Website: macys
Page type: customer-info-address
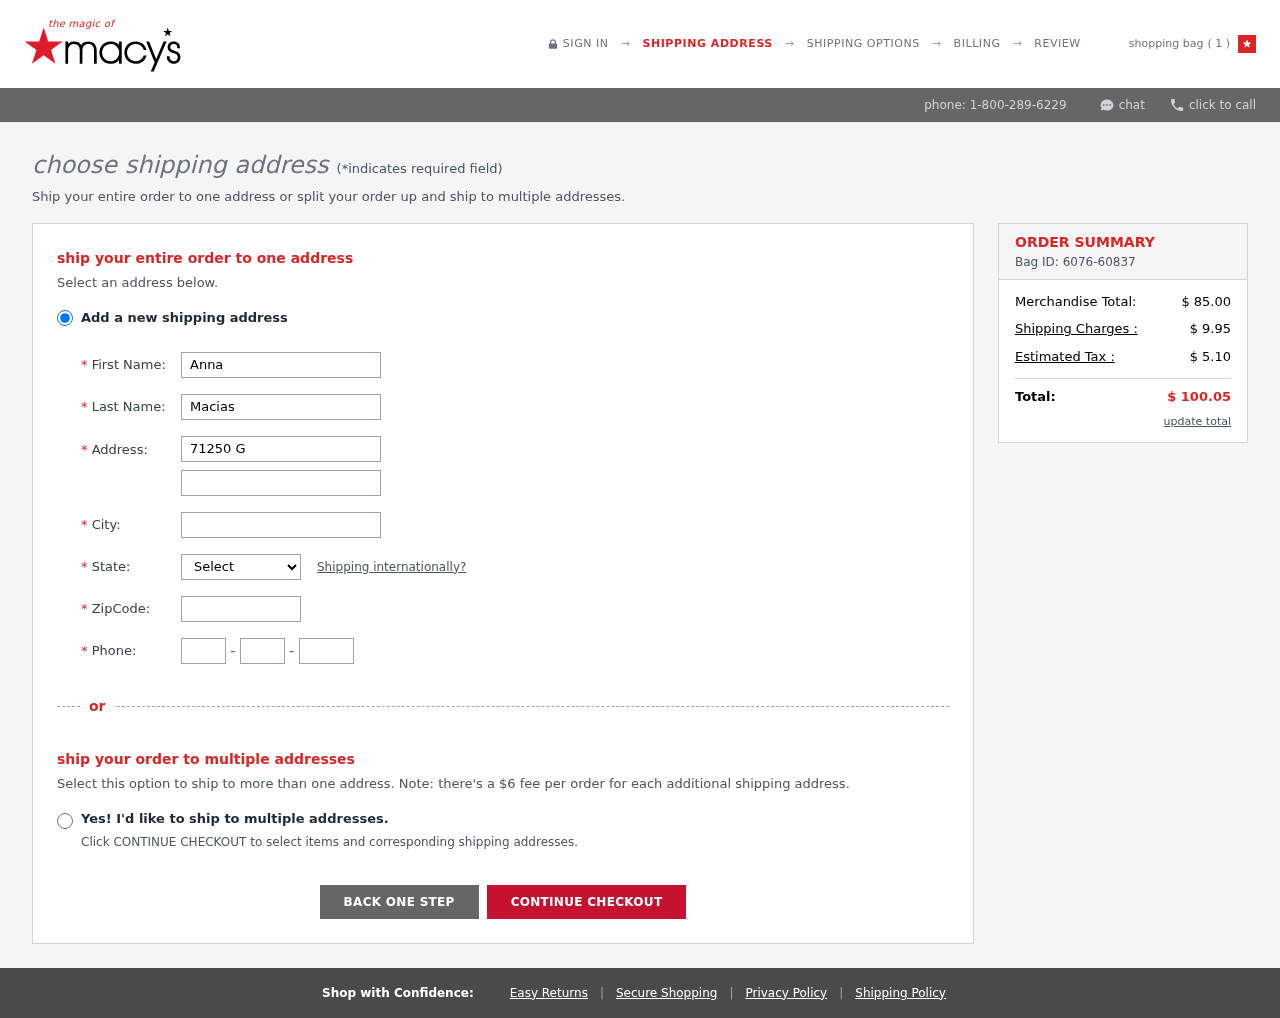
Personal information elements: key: PII_CITY
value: South Davidfort
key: PII_FIRSTNAME
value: Anna
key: PII_LASTNAME
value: Macias
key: PII_PHONE_AREA
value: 351
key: PII_PHONE_PREFIX
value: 627
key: PII_PHONE_SUFFIX
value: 6128
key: PII_POSTCODE
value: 94072
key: PII_STATE_ABBR
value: MA
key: PII_STREET
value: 71250 Gray Vista
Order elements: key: ORDER_NUM_ITEMS
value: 1
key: ORDER_ID
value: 6076-60837
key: ORDER_SUBTOTAL
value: $ 85.00
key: ORDER_SHIPPING_COST
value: $ 9.95
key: ORDER_TAX
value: $ 5.10
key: ORDER_TOTAL
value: $ 100.05